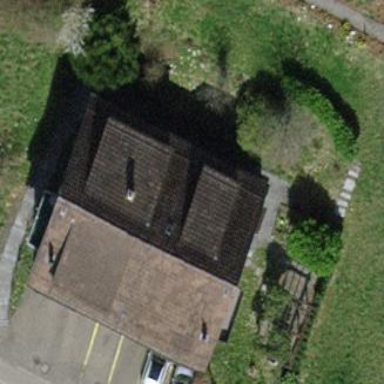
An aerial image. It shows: Building with gabled grey roof.